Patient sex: M
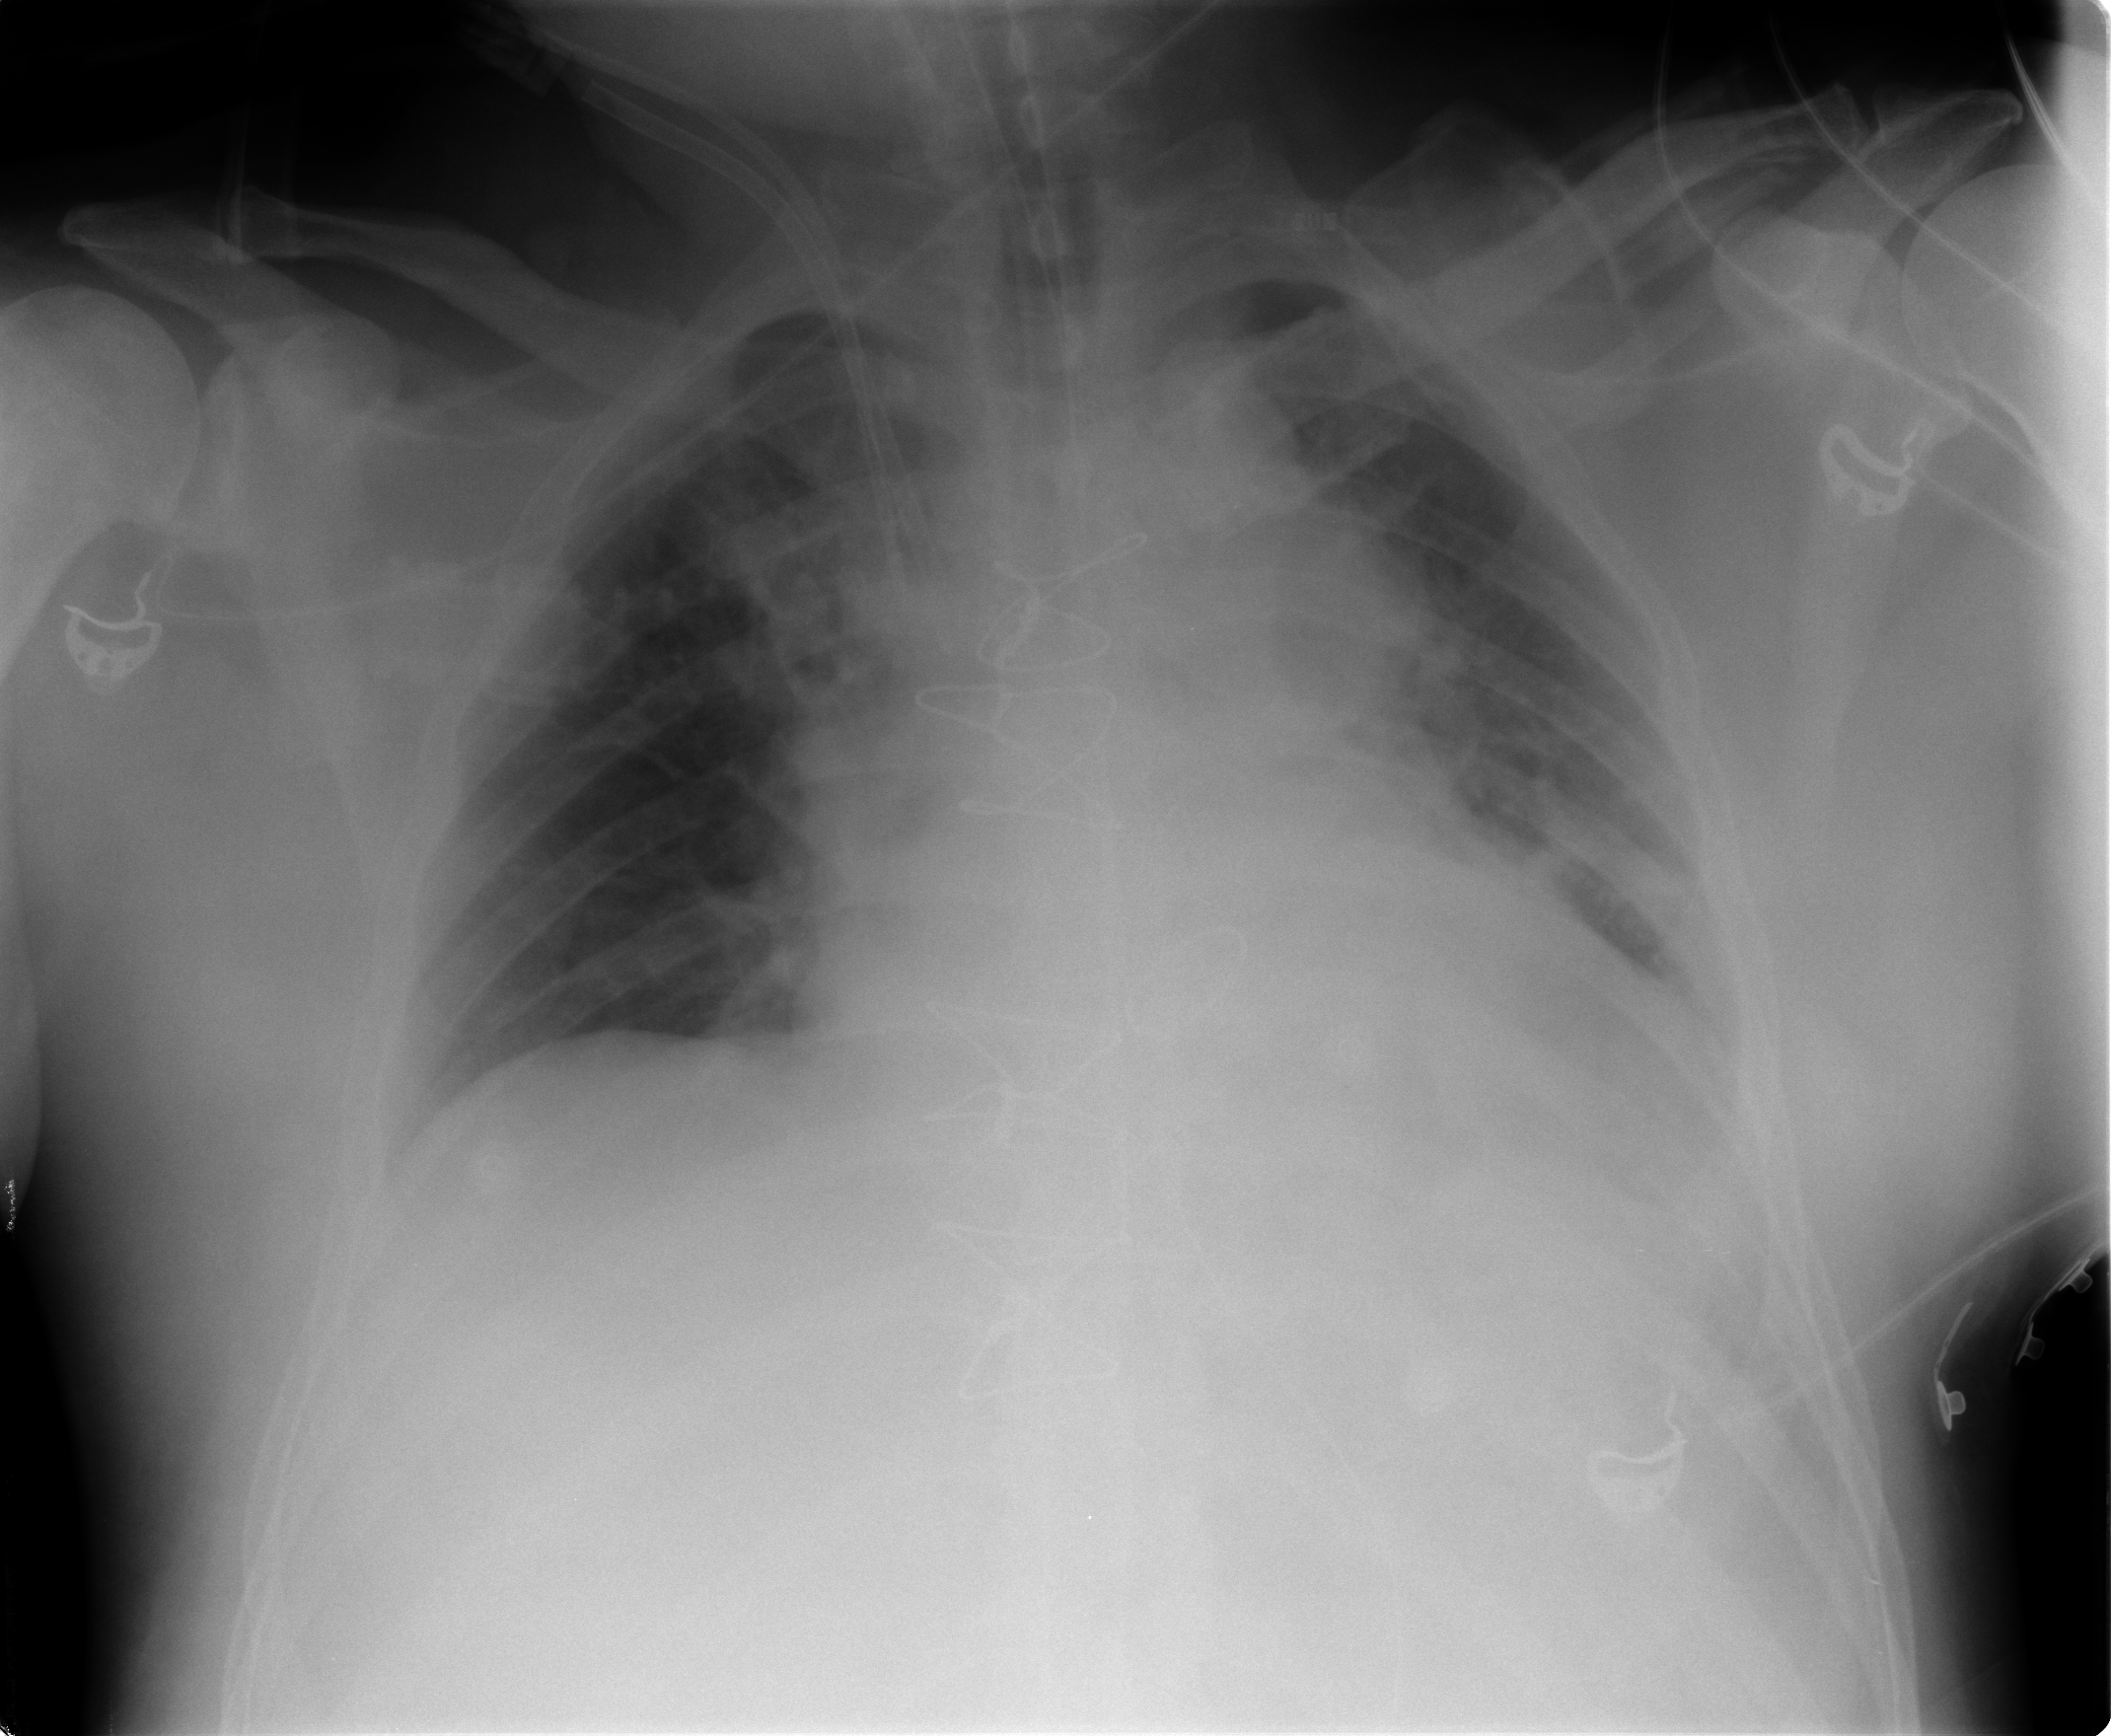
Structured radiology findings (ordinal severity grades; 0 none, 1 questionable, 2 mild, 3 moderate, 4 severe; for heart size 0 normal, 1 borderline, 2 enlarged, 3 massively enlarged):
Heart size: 2
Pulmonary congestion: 2
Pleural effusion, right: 0
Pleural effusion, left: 2
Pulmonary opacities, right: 0
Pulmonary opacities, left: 0
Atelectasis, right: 0
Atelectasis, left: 2